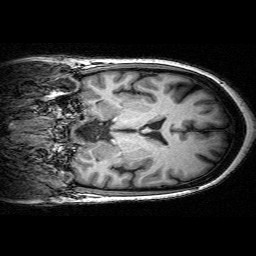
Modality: T1w
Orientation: coronal
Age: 58
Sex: female
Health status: ill
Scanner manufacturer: siemens
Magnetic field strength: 3 T
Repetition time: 0.0025 s
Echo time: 0.00336 s